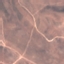
Land use / land cover: HerbaceousVegetation